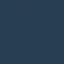
Land use / land cover: SeaLake